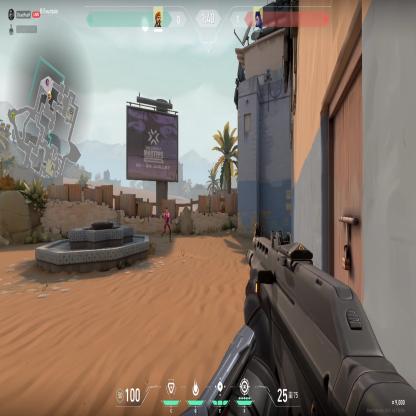
Label: enemy